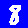
Digit: 8